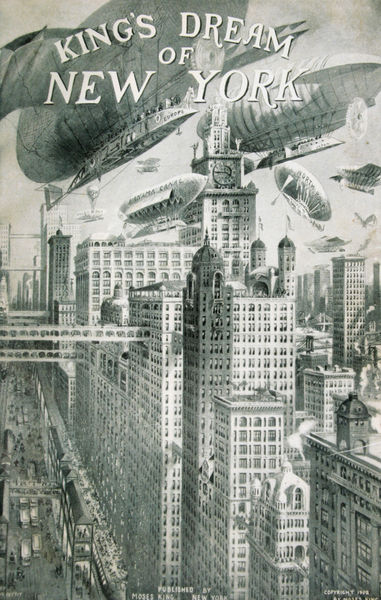
Titel: King's Dreams of New York, Vision eines New Yorks der Zukunft
Künstler: Harry M. Pettit
Standort: Kaiserslautern
Institution: Universitätsbibliothek
Schlagwörter: himmel, schatten, weiß, stadt, fenster, grau, licht, schwarz, strasse, fliegen, turm, schrift, fassaden, grafik, graphik, schlucht, weis, werbung, kuppel, szenario, uhr, türme, schweben, traum, druck, stich, schwarzweiß, text, straßenschlucht, plakat, poster, strassen, verkehr, etagen, geschosse, stockwerke, phantasie, pfoto, autos, fantasy, brücken, utopie, hochhaus, großstadt, hochhäuser, montage, new york, schwarzweiß weiß, trassen, zeppelin, manhattan, luftschiff, dream, flugobjekte, hochhöuser, king´s dream, luftschiffe, wolkenkratuer, zeppeline